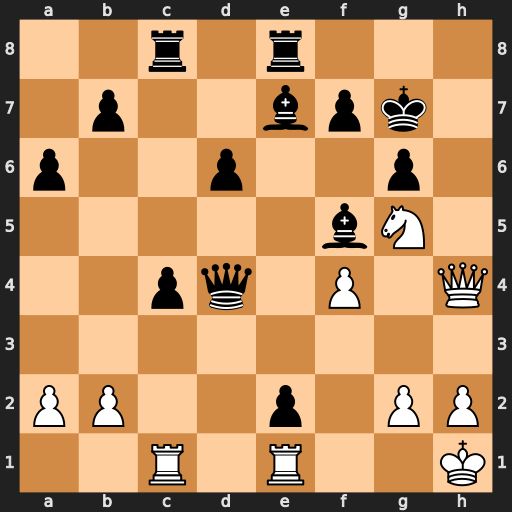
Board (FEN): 2r1r3/1p2bpk1/p2p2p1/5bN1/2pq1P1Q/8/PP2p1PP/2R1R2K
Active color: w
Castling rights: -
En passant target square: -
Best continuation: Qh7+ Kf6 Qxf7#